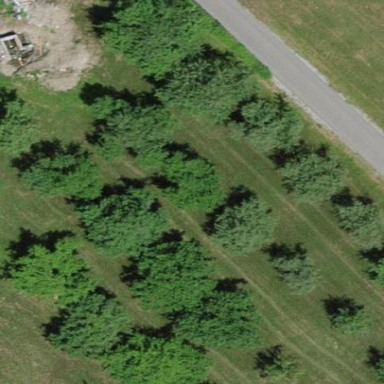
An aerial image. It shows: Orchard.